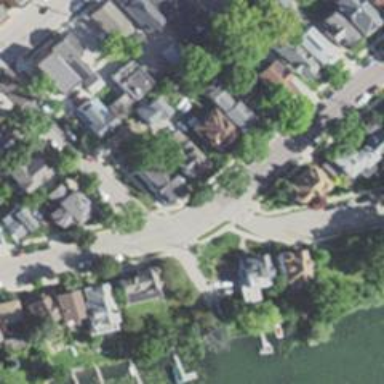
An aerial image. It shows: Residential road with separate sidewalk.